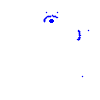
Particle: kaon